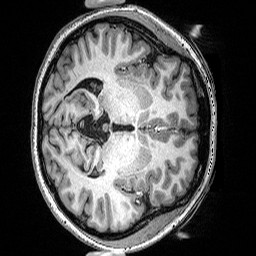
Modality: T1w
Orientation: axial
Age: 22
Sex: female
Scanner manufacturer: siemens
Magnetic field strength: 3 T
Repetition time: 2.53 s
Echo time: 0.0033 s